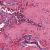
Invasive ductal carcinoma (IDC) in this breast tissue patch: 0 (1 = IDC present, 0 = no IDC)